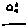
Label: moon